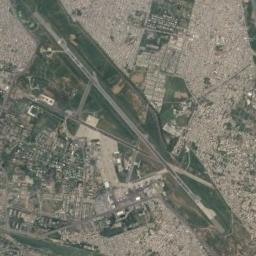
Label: airport